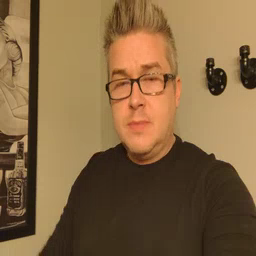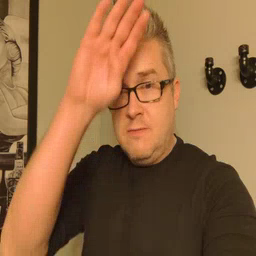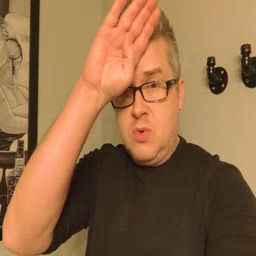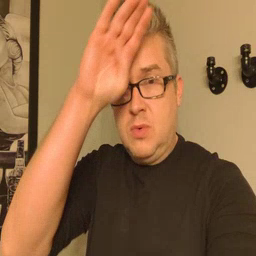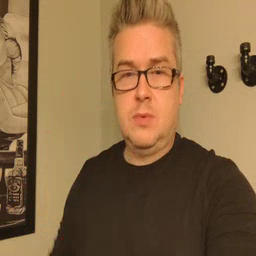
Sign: fireman